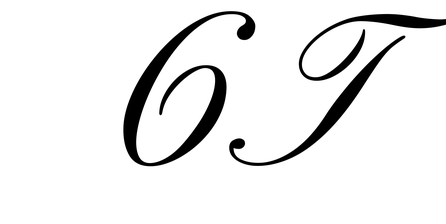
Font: PinyonScript-Regular